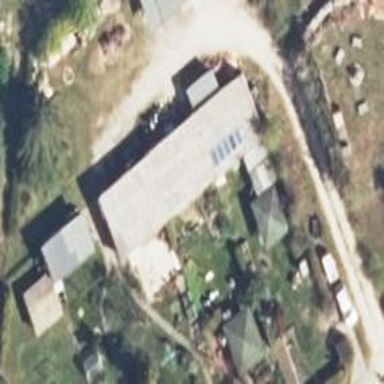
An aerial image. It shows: Group of garages.